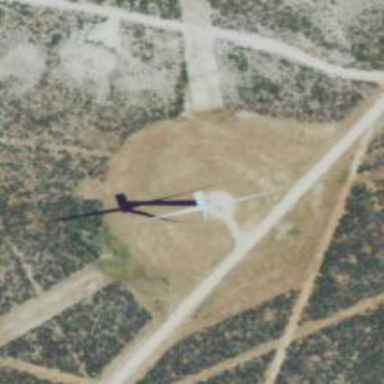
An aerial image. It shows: Wind generator with horizontal axis. The generator is wind turbine.